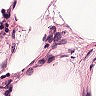
Metastatic tissue present: no